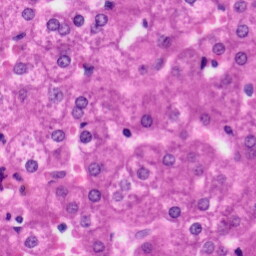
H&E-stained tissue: Liver